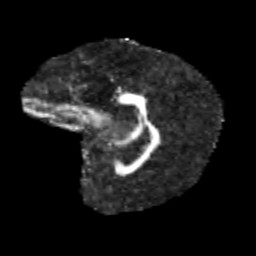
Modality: FA
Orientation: sagittal
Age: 12
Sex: female
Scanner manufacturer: siemens
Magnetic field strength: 3 T
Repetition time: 3.8 s
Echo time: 0.07 s